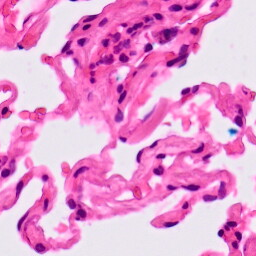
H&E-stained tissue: Lung